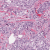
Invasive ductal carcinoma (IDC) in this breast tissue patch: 1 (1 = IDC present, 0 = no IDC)